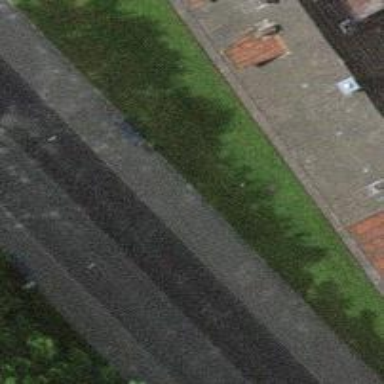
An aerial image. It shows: Asphalt platform for public transport.